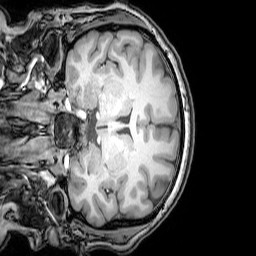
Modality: T1w
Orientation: coronal
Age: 24
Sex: female
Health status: healthy
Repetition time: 0.081 s
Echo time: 0.037 s